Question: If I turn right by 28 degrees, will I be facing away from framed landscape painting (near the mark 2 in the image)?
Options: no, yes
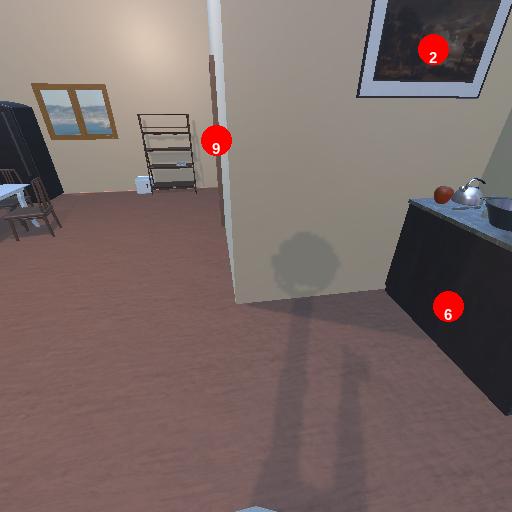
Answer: no